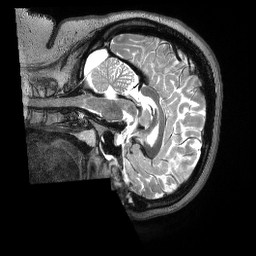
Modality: T2w
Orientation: sagittal
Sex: female
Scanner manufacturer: siemens
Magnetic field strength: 3 T
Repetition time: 3.2 s
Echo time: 0.563 s